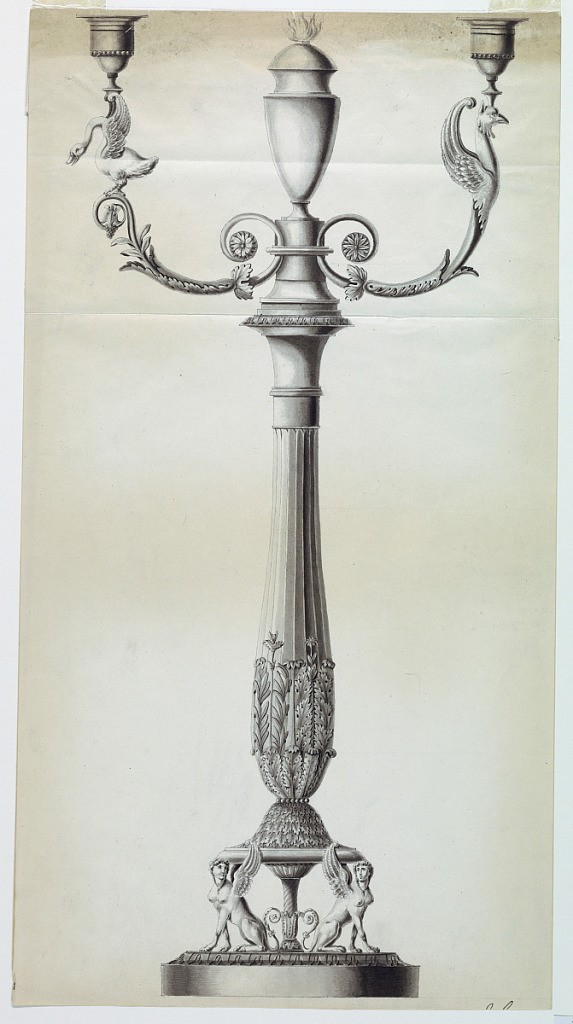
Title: Design for a Candelstick
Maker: Joseph Anton Seethaler II, German, 1799–1868
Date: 1820
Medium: Pen and ink, brush and washes, graphite on paper
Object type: Drawing
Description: A columnar support and two sphinxes support a capital upside down from which a columns shaft rises. An urn topped by a flame stands on top. Two branches are fastened to its pedestal. The right one ends in the forepart of a griffon supporting s socket.